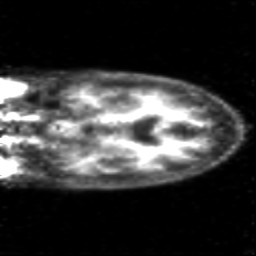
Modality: PET
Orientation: coronal
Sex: female
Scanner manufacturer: siemens